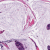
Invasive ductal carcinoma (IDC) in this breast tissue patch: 1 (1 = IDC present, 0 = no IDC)